Question: I'm using the following uploadify option:
'''
'fileExt' : '*.jpg;*.gif;*.png',
'''
But I continue to get the option for uploading "All files".
I'm expecting it to say "custom" or something but it still says all files (lower left hand dialog). I can still upload any file.

Why isn't this working?
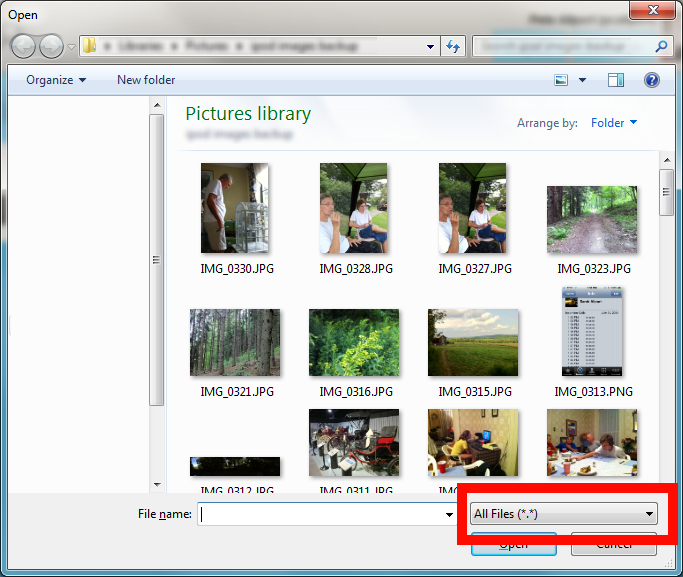
Answer: See uploadify.com/documentation/options/fileext/-- fileDesc is required when using fileExt, are you using that?